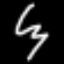
Label: squiggle